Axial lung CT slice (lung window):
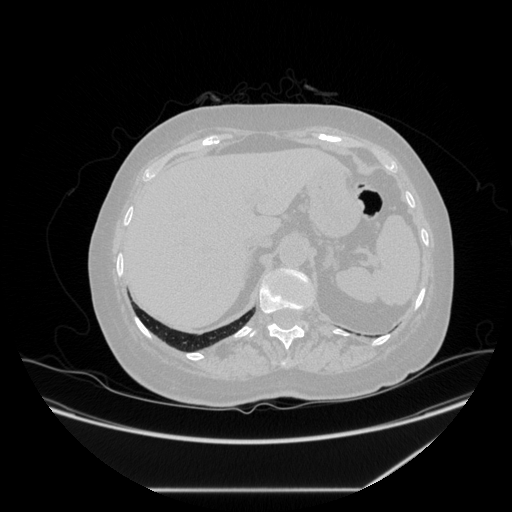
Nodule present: no